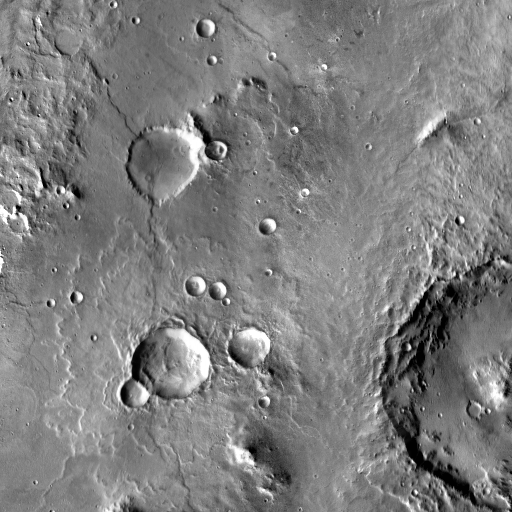
Crater classes present: Background, Other, Layered, Buried, Secondary